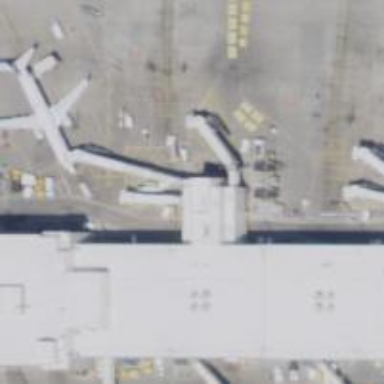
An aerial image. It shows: Airport gate.